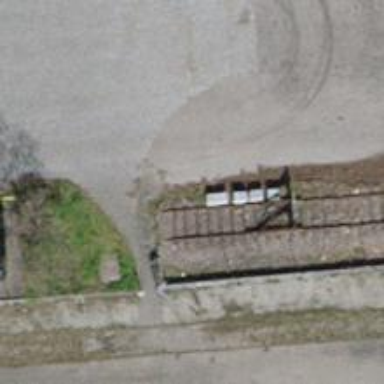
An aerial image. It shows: Railway buffer stop.